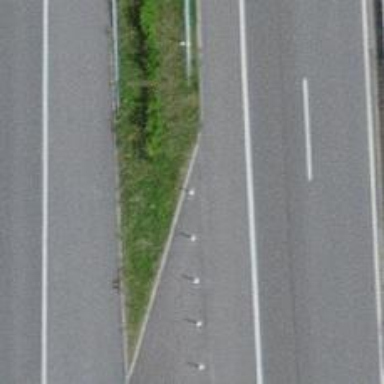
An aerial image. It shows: Bollard barrier.